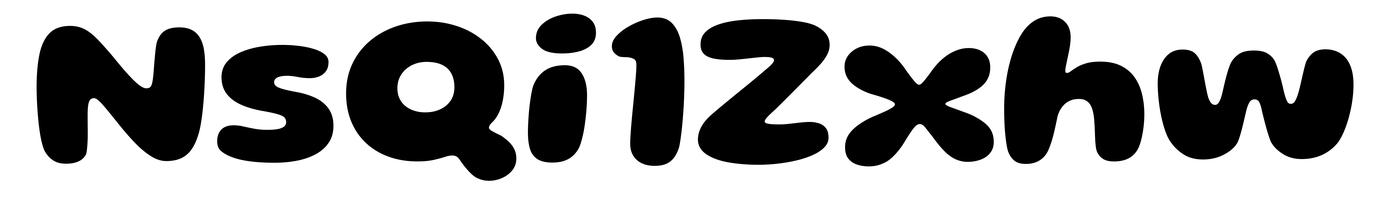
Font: Gluten_Bold